Question: I'm trying to understand how 'js prototypes' and 'classes' work, and I'm using Chrome's 'console.log' to print and have a look at the state of my objects while I add new properties etc.
This is the code I'm using: (<URL>
'''
function Person(){}
Person.prototype.sayHello = function(){ alert("Hello"); };
Person.prototype.name = "Name";
console.log(Person.prototype) //1st console.log
Person.prototype.surname = "Surname";
console.log(Person.prototype); //2nd console.log
'''
I expect to have two different results printed in the console, because the 'surname' property was added the first console log. Instead, this is the console output:

As you can see, both the outputs have the 'surname' property defined even if it was added only after the 1st console.log..
Can you explain me why? What am I missing? Doesn't console.log show the current state of the object when called?
Thank you in advance, best regards
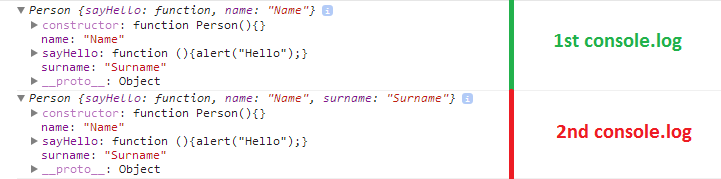
Answer: your next line of code where you set the persons surname, doesnt wait for the console log because console.log is asynchrounous, when you try out this code with a timeout it will be correct,
'''
function Person() {}
Person.prototype.sayHello = function () {
alert("Hello");
};
Person.prototype.name = "Name";
console.log(Person.prototype) //1st console.log
setTimeout(function(){
Person.prototype.surname = "Surname";
console.log(Person.prototype); //2nd console.log
},1000);
'''
you could save a copy of that object before you log it, then it would work
<URL>
UPDATE:
i have an even better solution :
just log a stringifyed version of the object and you'll be okay
'''
console.log(JSON.stringify(Person.prototype))
'''